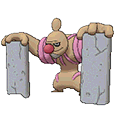
Pok\u00e9mon: conkeldurr